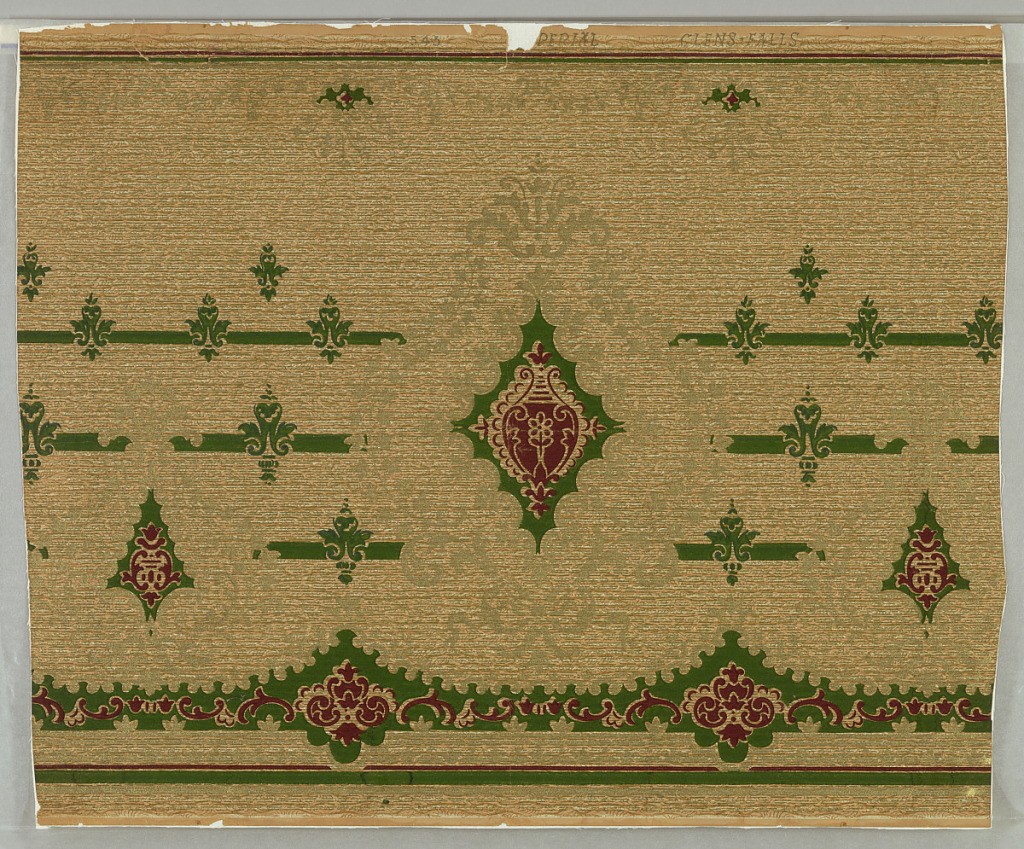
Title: Frieze
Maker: Imperial Wallcoverings Inc., American, founded 1901
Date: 1900
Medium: Machine-printed
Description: Urn-shaped dark red motif in dark green cartouche surrounded by gold scrolls and ivy. Green and red band and secondary motifs, on beige ground imitating textile.